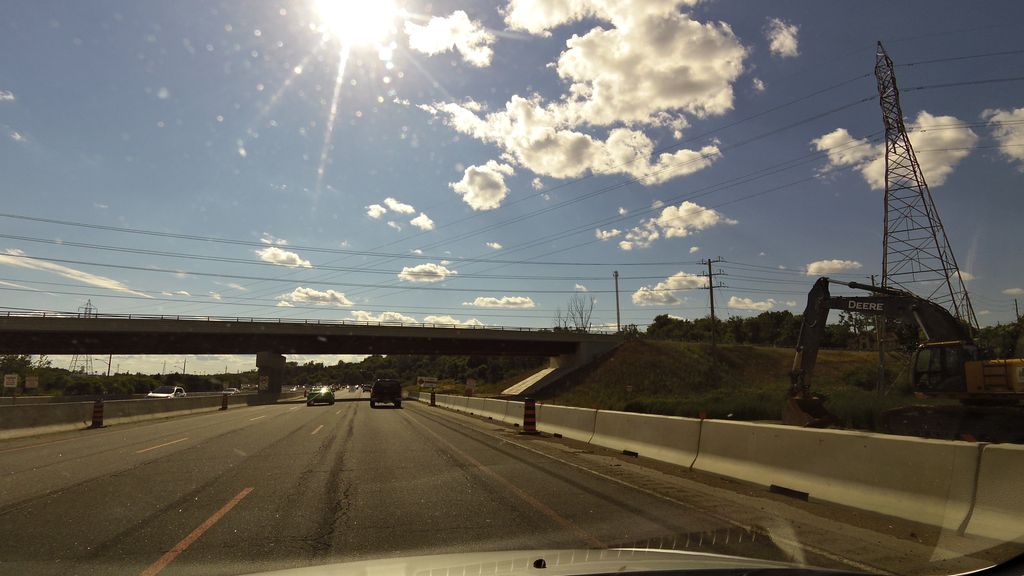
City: kitchener-waterloo